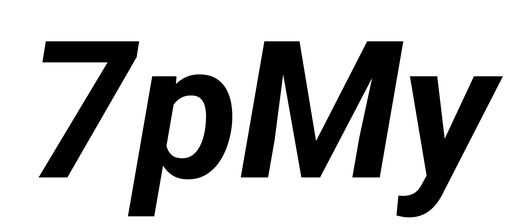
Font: Roboto-Italic_Bold_Italic